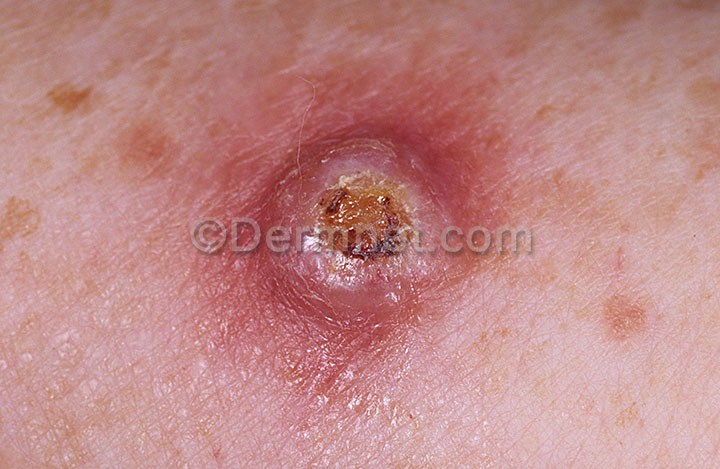
Disease: Seborrheic Keratoses and other Benign Tumors